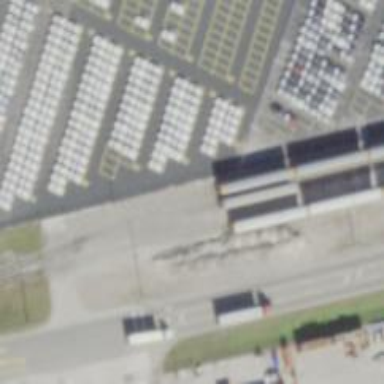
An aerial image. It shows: Rail spur service.